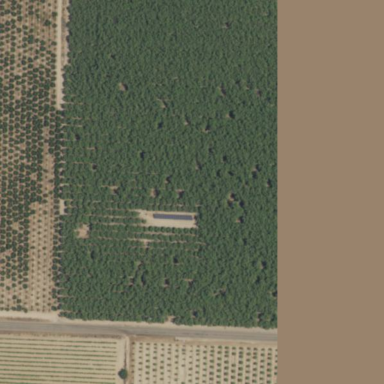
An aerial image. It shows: Orchard filled with almond trees.